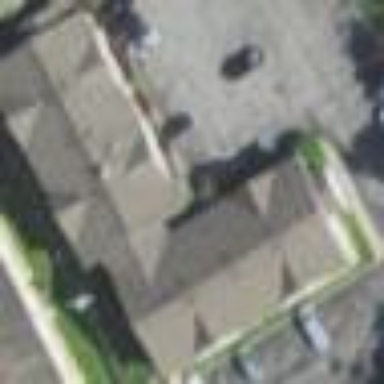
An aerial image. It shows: Motel building.